九年级 · 度量几何学
如图, 四边形 $A B C D$ 是半径为 2 的 $\odot O$ 的内接四边形, 连接 $O A, O C$. 若 $\angle A O C: \angle A B C=4: 3$, 则 $\overparen{A C}$ 的长为 $(\quad)$

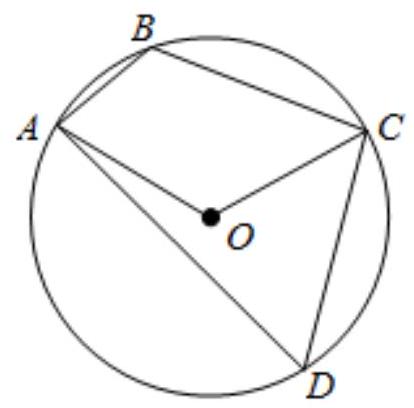
A. $\frac{3}{5} \pi$

B. $\frac{4}{5} \pi$

C. $\frac{6}{5} \pi$

D. $\frac{8}{5} \pi$

答案: D
解析: 解: $\because$ 四边形内接于 $\odot O, \angle A O C=2 \angle A D C$,

$\therefore \angle A D C+\angle A B C=\frac{1}{2} \angle A O C+\angle A B C=180^{\circ}$.

又 $\angle A O C: \angle A B C=4: 3$

$\therefore \angle A O C=144^{\circ}$.

$\because \odot O$ 的半径为 2 ,

$\therefore$ 劣弧 $A C$ 的长为 $\frac{144 \pi \cdot 2}{180}=\frac{8}{5} \pi$.

故选: D.

利用圆周角定理和圆内接四边形的性质求得 $\angle A O C=108^{\circ}$, 结合弧长公式进行解答即可.

本题考查了圆周角定理、弧长的计算, 本题中利用圆周角定理中圆周角与圆心角的关系得出角的度数,

从而得到 $\angle A O C=108^{\circ}$, 从而得出劣弧 $A C$ 的长.